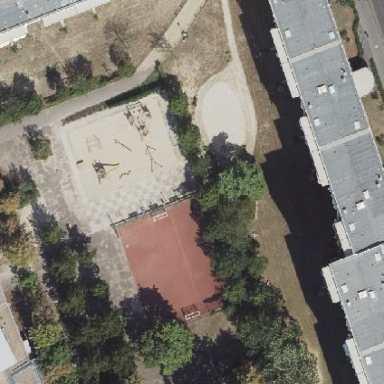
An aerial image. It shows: Playground area for leisure activities on the land.